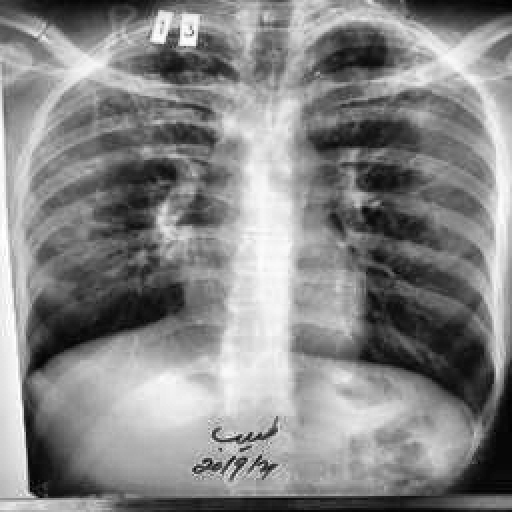
Finding: TUBERCULOSIS